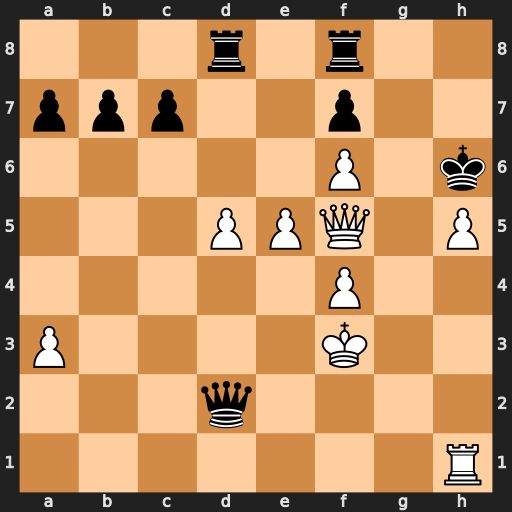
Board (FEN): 3r1r2/ppp2p2/5P1k/3PPQ1P/5P2/P4K2/3q4/7R
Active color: w
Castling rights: -
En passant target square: -
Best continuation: Qg5+ Kh7 Qg7#